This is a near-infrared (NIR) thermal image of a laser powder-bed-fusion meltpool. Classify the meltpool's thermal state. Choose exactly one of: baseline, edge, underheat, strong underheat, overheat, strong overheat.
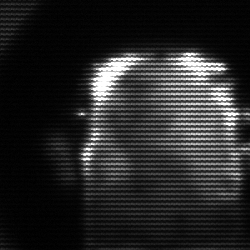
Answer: baseline